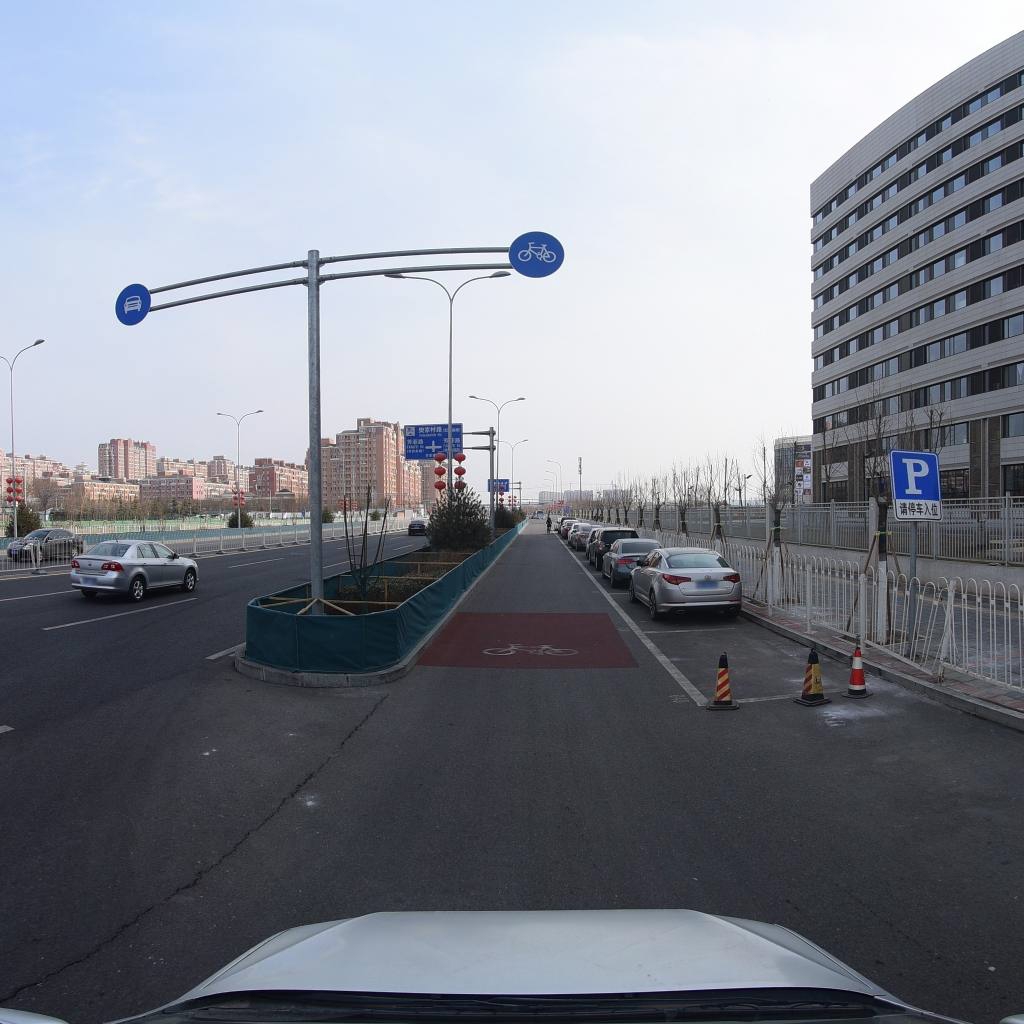
Region: Fengtai
Road damage annotations: longitudinal crack, longitudinal crack